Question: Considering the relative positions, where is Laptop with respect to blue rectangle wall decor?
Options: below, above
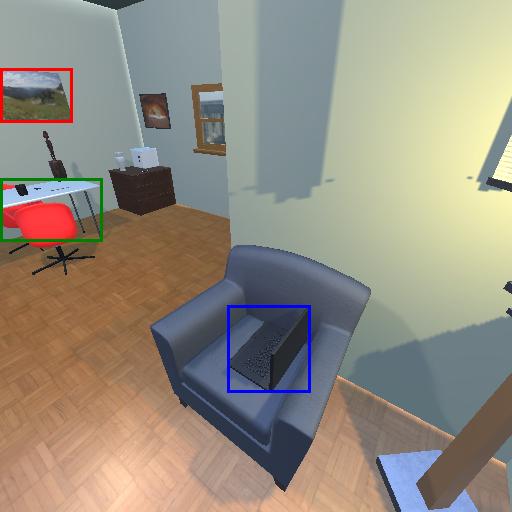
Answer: below